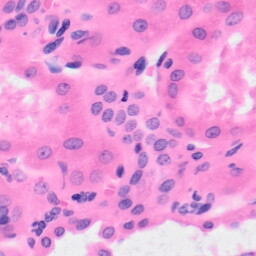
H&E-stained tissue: Kidney